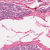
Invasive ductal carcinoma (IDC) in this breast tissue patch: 0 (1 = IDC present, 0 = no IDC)